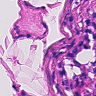
Metastatic tissue present: no